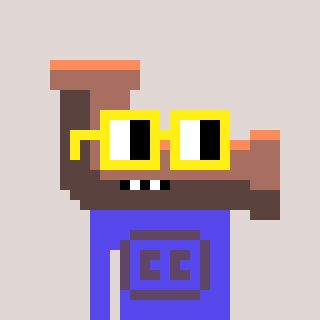
a pixel art character with square yellow glasses, a pipe-shaped head and a computerblue-colored body on a warm background